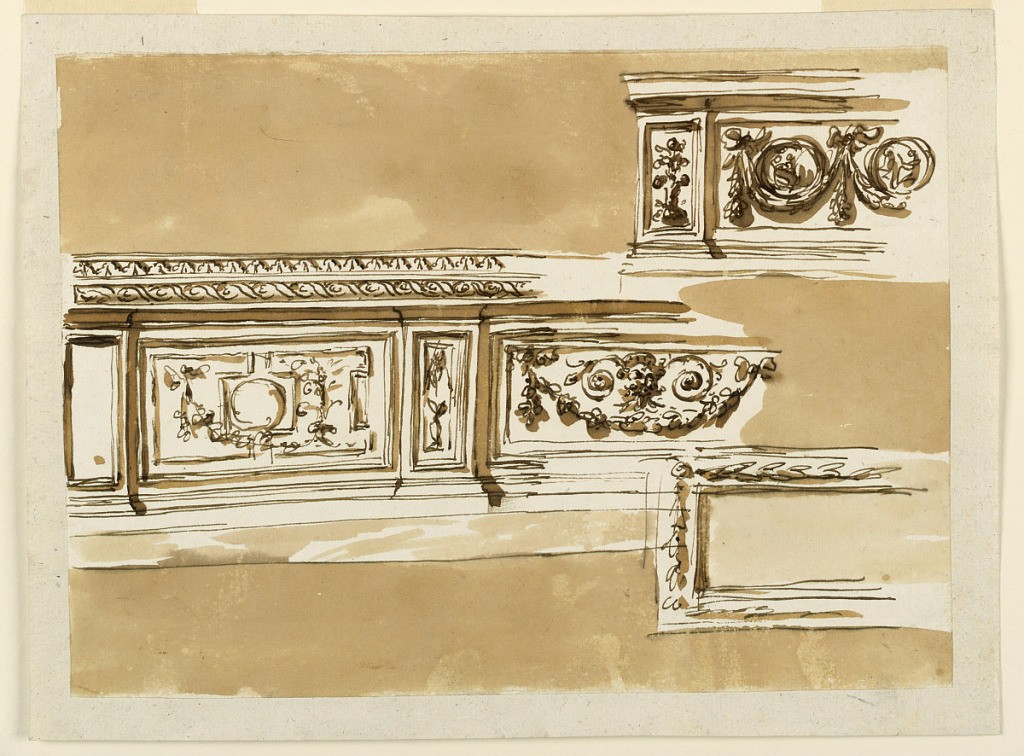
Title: Dado
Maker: Giuseppe Barberi, Italian, 1746–1809
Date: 1746–1809
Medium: Pen and brown ink, brush and brown wash on off-white laid paper, lined
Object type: Drawing
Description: Dado.